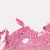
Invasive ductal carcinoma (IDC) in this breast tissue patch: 0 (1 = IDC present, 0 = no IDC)